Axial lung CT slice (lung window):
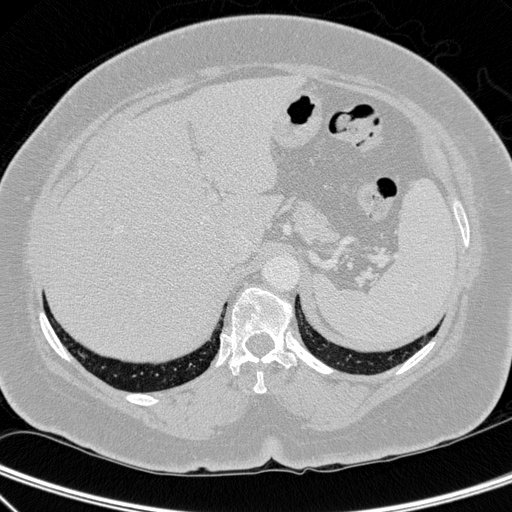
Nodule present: no